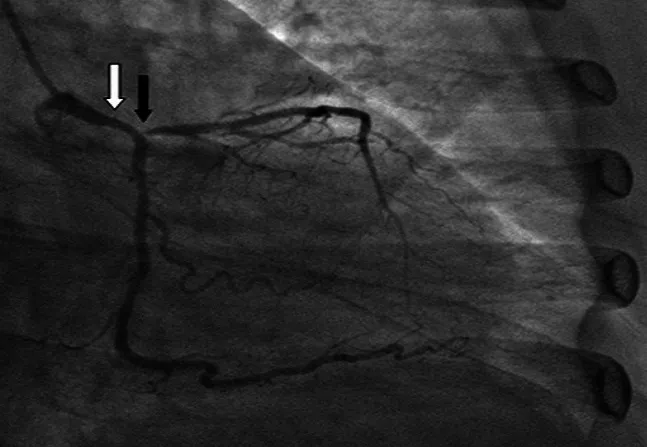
Coronary Angiogram showing Left Main Stem stenosis (white arrow) and proximal Left Anterior Descending Coronary Artery stenosis (black arrow).
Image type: radiology (x_ray)